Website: macys
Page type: billing-address
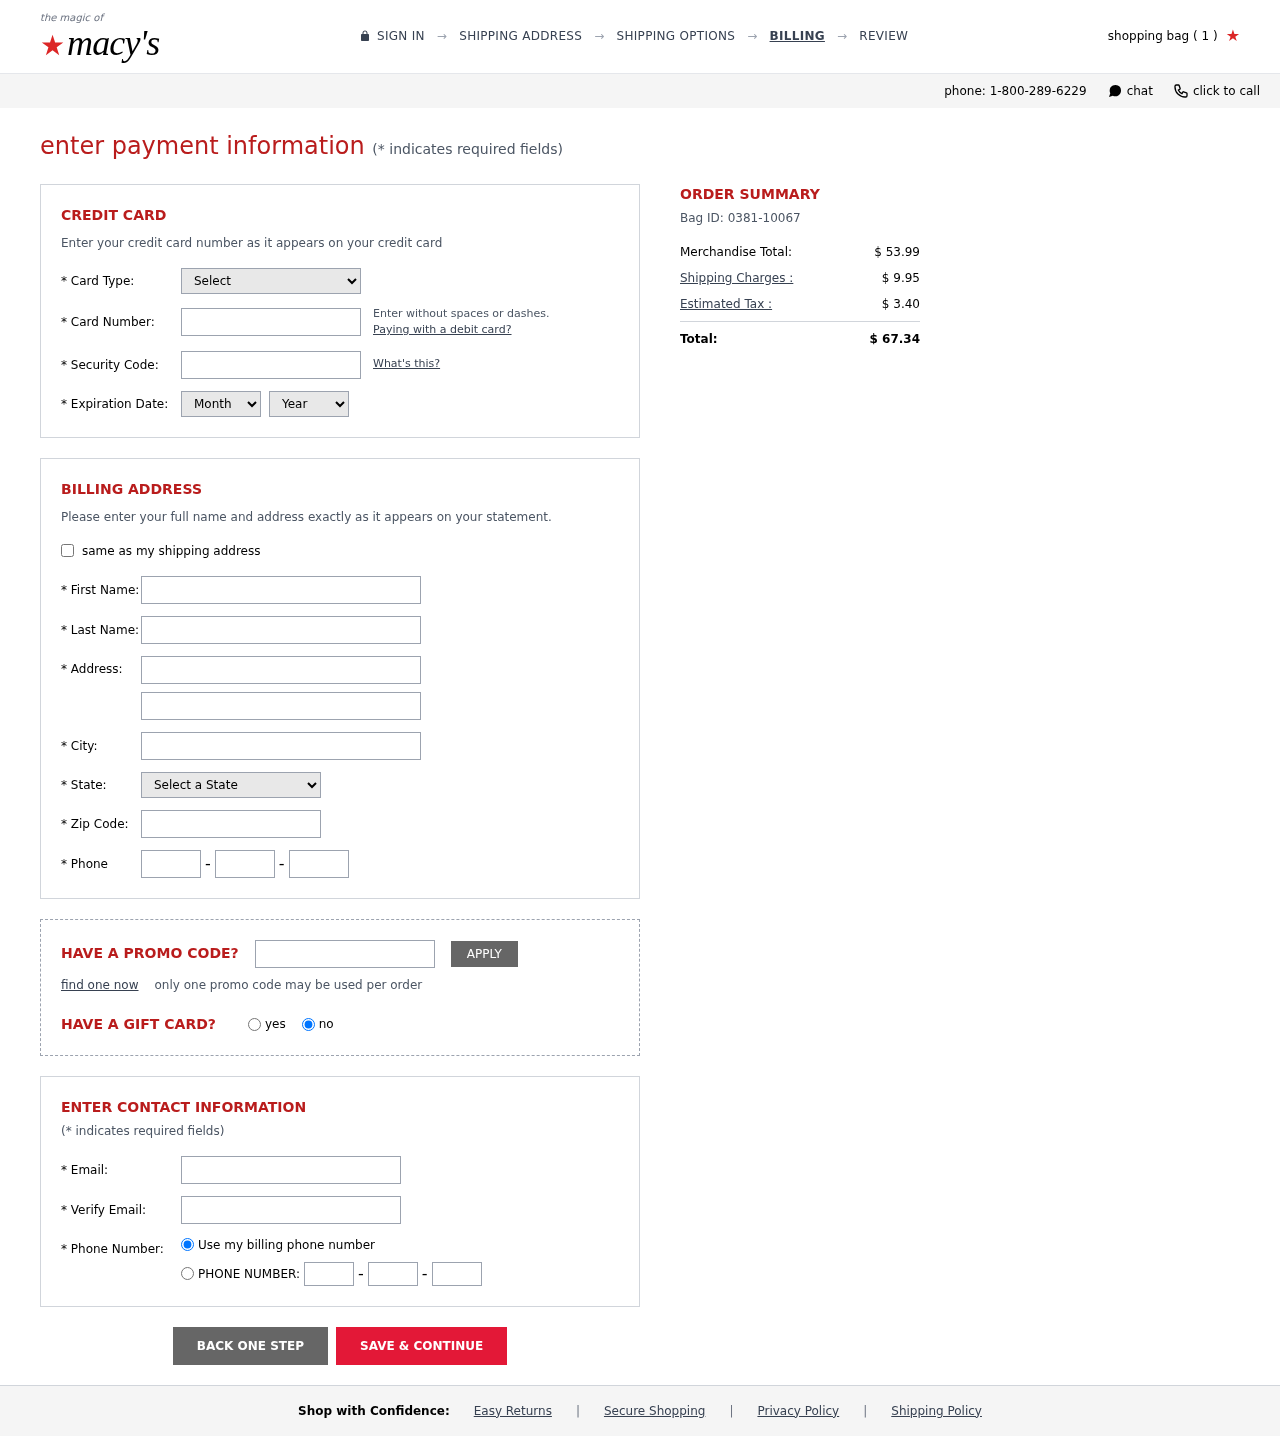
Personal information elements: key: PII_CARD_CVV
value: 201
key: PII_CARD_EXPIRY_MONTH
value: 09
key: PII_CARD_EXPIRY_YEAR
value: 30
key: PII_CARD_NUMBER
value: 6520 2220 9997 5979
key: PII_CARD_TYPE
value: Discover
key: PII_CITY
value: Mitchellstad
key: PII_EMAIL
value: jasonarmstrong@hotmail.com
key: PII_FIRSTNAME
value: Jason
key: PII_LASTNAME
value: Armstrong
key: PII_PHONE_AREA
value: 595
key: PII_PHONE_PREFIX
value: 530
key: PII_PHONE_SUFFIX
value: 0111
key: PII_POSTCODE
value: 84295
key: PII_STATE_ABBR
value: PR
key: PII_STREET
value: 591 Laura Drive
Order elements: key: ORDER_NUM_ITEMS
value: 1
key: ORDER_ID
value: Bag ID: 0381-10067
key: ORDER_SUBTOTAL
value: $ 53.99
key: ORDER_SHIPPING_COST
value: $ 9.95
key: ORDER_TAX
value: $ 3.40
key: ORDER_TOTAL
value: $ 67.34